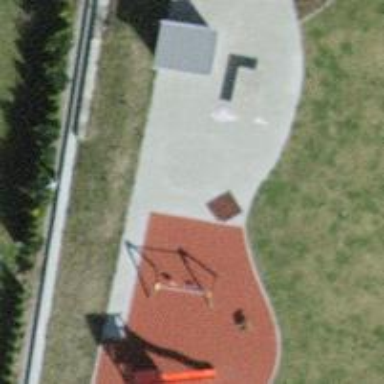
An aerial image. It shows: Playground area for leisure activities on the land.